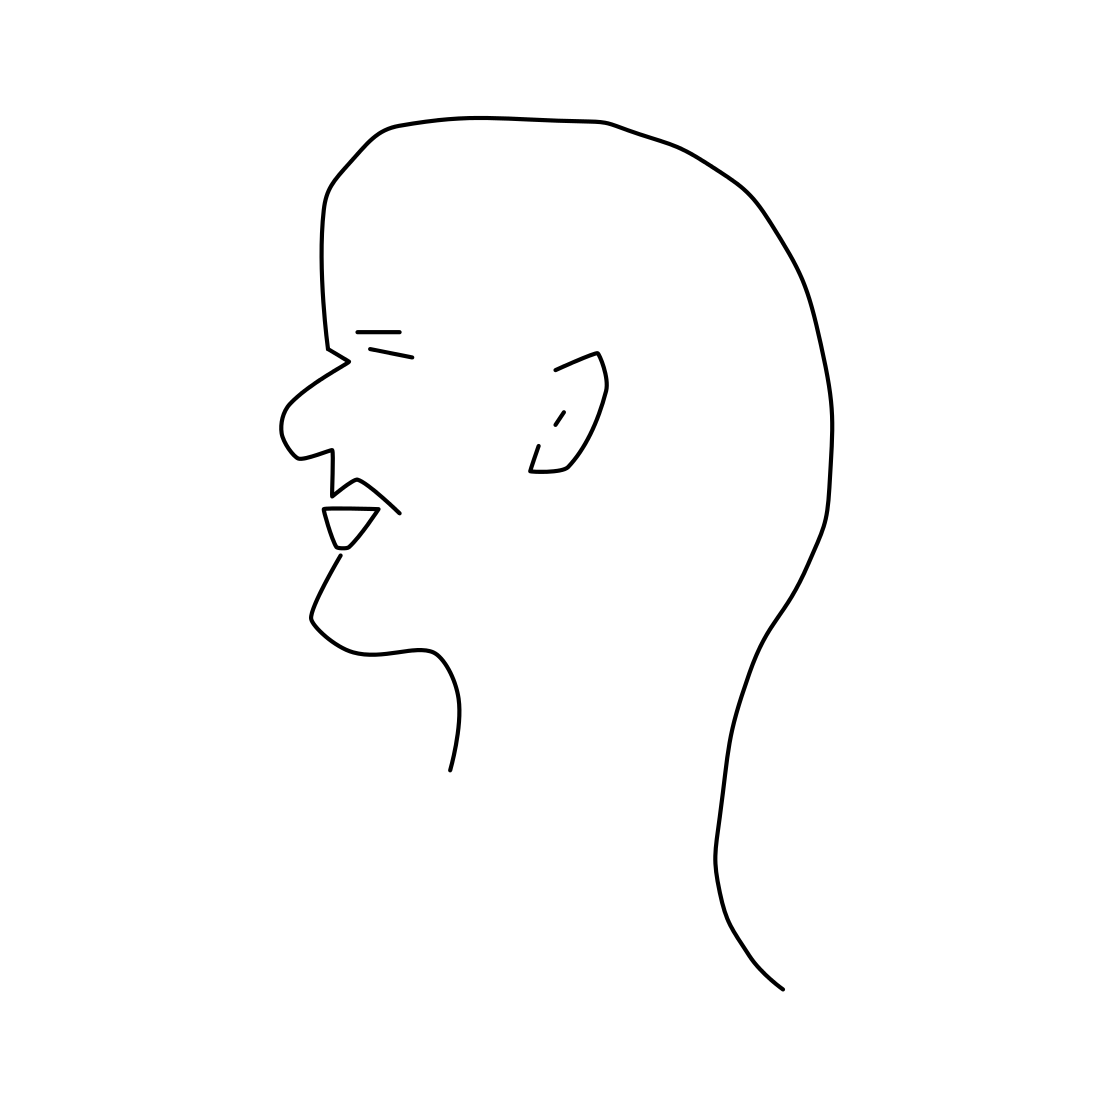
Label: head